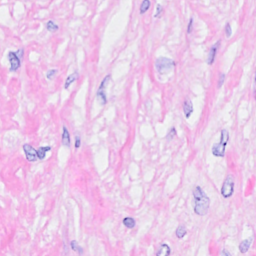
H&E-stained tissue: Breast